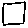
Label: square